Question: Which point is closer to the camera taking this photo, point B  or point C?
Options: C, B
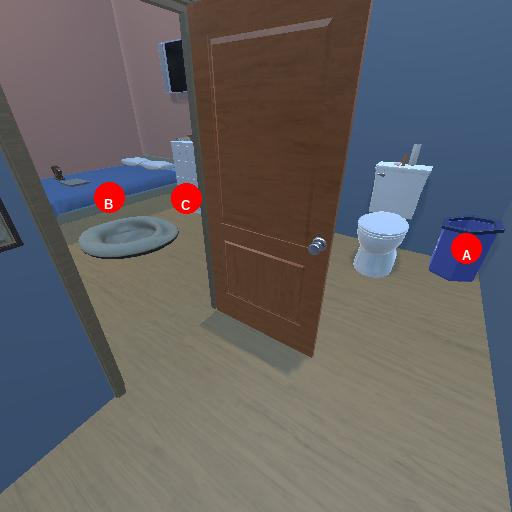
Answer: C